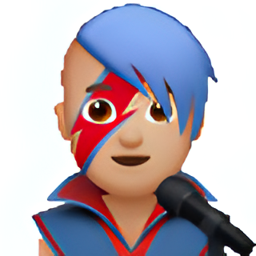
Name: male singer type 3
Emoji: 👨🏼‍🎤
Group: People & Body
Sub-group: person-role